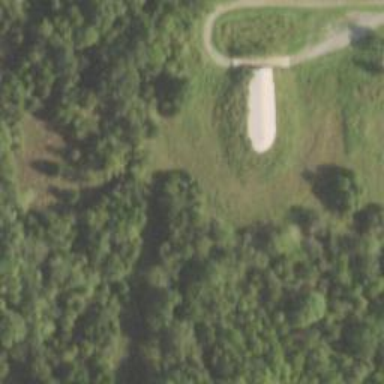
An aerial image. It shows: Military bunker for protection and defense.